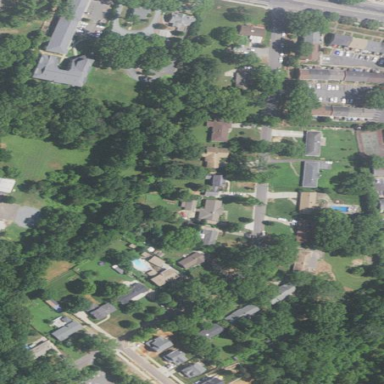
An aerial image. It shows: Residential area consisting of single-family homes.